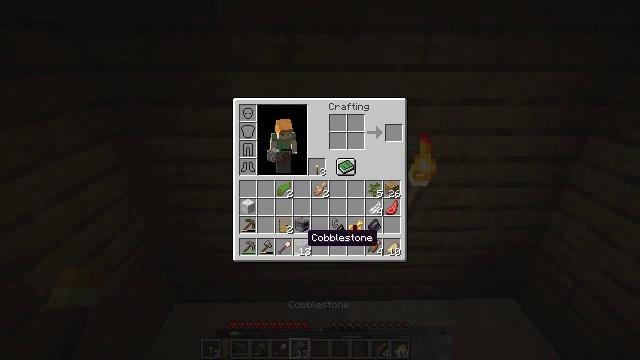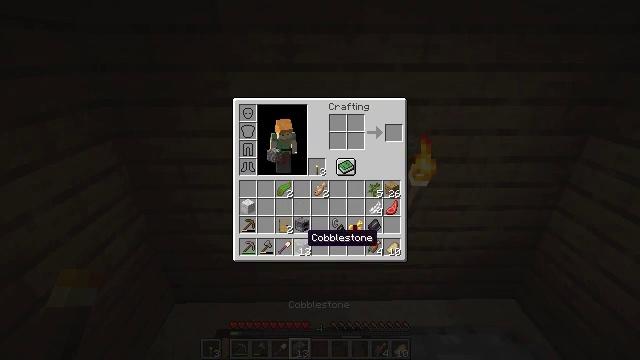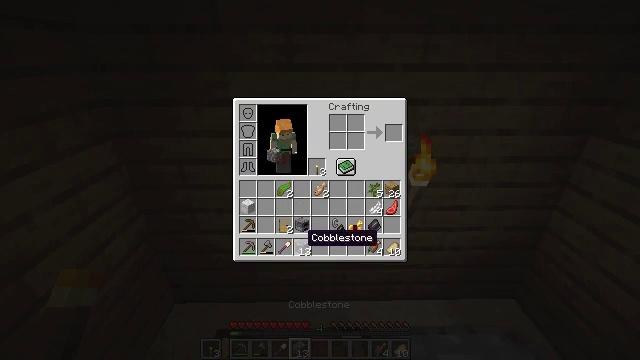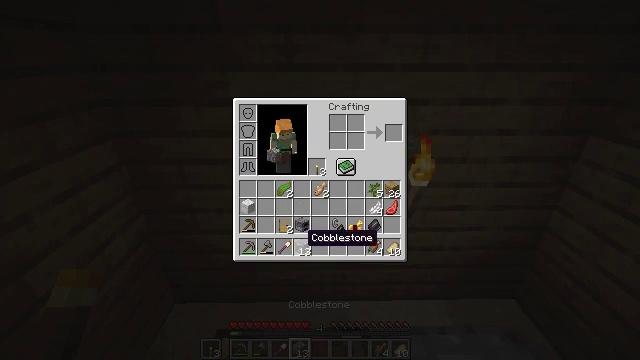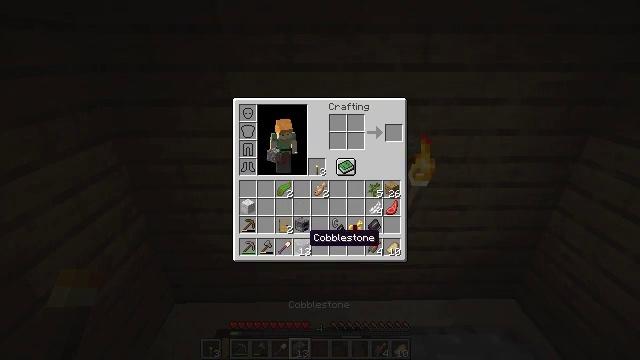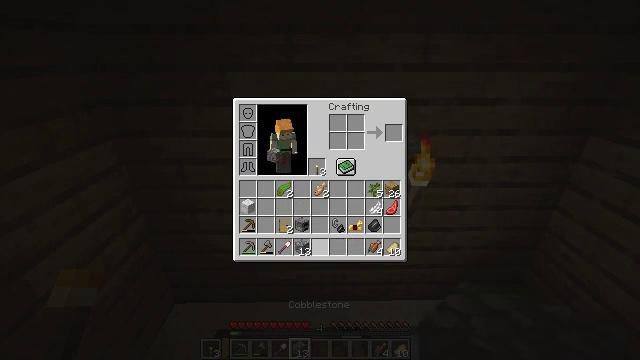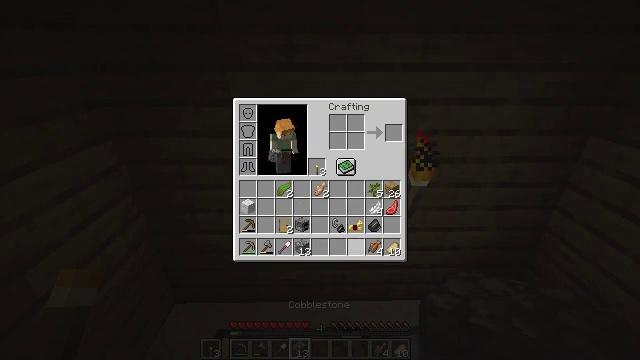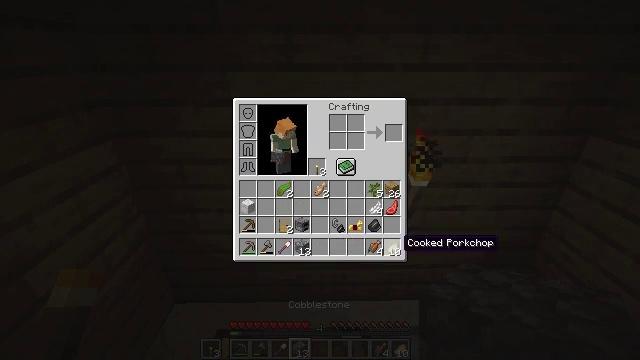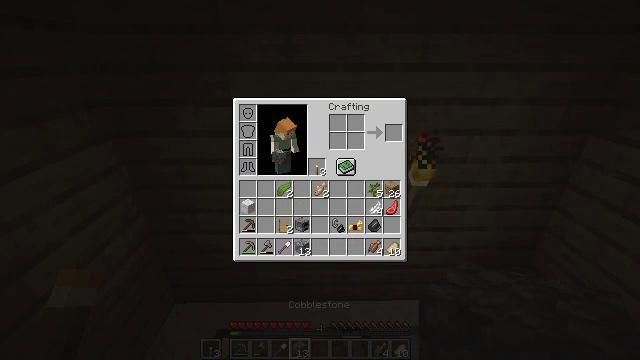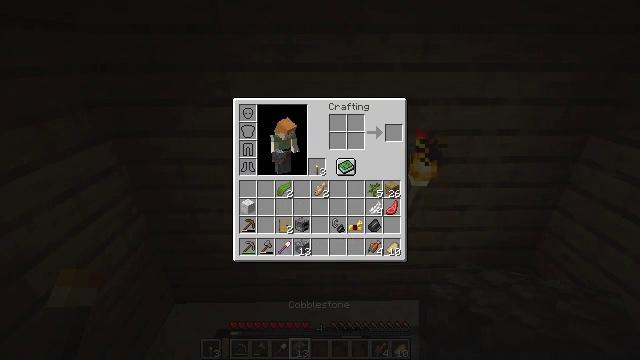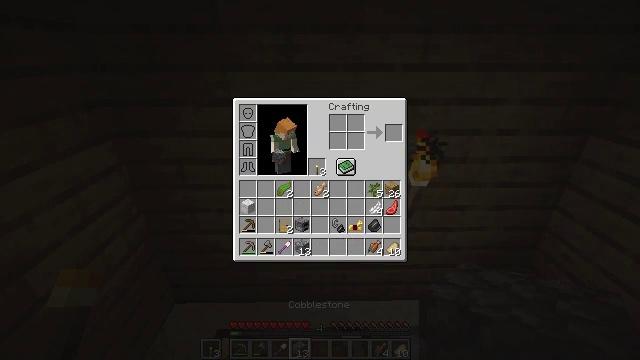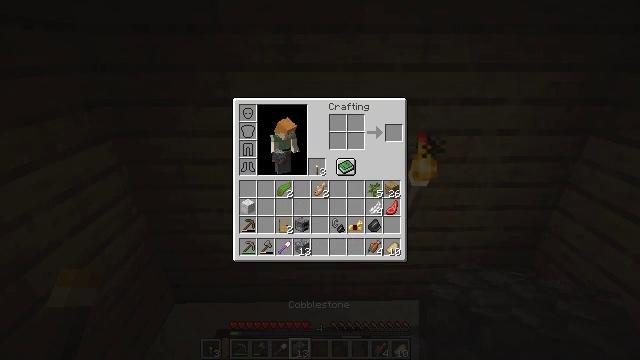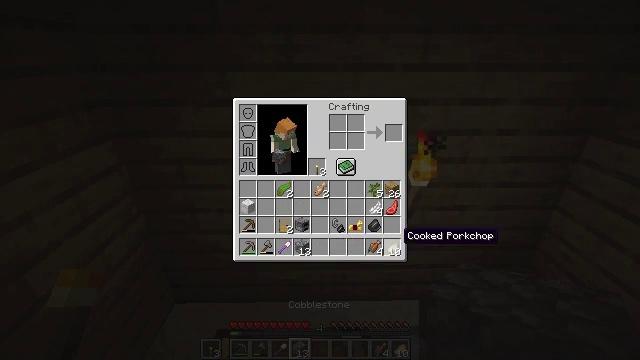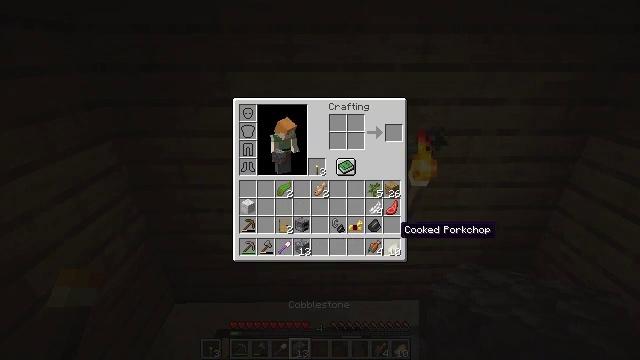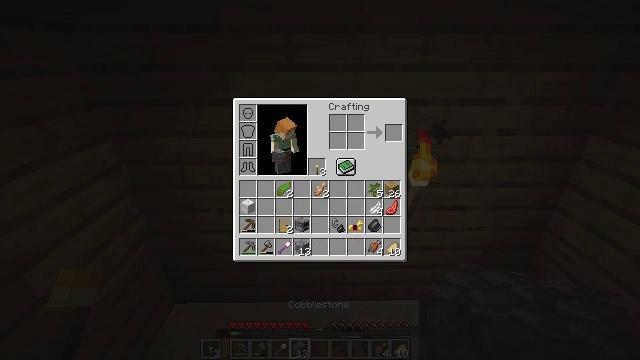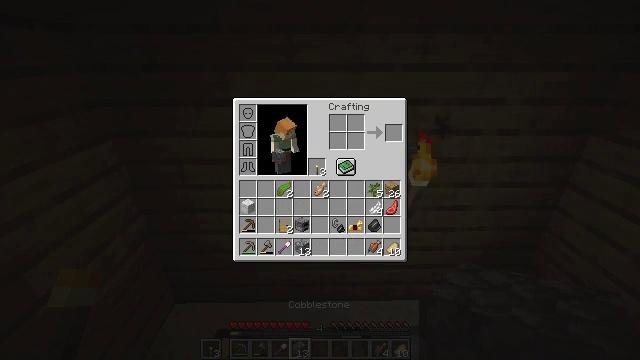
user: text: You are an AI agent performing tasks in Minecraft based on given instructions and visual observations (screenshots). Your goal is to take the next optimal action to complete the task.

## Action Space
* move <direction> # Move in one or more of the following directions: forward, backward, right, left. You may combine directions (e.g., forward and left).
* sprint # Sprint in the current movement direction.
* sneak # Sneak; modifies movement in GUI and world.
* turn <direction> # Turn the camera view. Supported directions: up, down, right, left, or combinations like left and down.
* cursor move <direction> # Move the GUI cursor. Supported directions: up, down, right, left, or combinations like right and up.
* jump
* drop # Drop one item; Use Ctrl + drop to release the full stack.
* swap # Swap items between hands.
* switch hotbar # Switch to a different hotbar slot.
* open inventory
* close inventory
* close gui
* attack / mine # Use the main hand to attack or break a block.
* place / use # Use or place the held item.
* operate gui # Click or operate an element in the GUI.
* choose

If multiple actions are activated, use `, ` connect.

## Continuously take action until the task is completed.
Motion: motion action
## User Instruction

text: Attack the ground to gather sand.
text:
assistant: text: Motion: no_op
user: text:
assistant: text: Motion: no_op
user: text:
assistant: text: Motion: no_op
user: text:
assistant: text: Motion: no_op
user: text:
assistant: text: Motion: cursor move right
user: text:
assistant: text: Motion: cursor move right
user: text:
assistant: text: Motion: cursor move right
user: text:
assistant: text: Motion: no_op
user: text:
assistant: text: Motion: no_op
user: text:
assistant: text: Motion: no_op
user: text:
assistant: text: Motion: no_op
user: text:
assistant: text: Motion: no_op
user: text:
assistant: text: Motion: no_op
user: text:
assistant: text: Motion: no_op
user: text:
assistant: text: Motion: cursor move left
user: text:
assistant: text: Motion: cursor move left
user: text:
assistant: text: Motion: cursor move left
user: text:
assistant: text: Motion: cursor move left
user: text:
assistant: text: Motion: no_op
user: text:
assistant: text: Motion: no_op
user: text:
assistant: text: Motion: no_op
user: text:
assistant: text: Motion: no_op
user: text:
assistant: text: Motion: no_op
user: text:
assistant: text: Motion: no_op
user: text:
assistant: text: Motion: no_op
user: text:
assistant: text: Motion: no_op
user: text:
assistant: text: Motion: no_op
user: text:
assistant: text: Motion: no_op
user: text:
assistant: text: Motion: no_op
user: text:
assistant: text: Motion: no_op